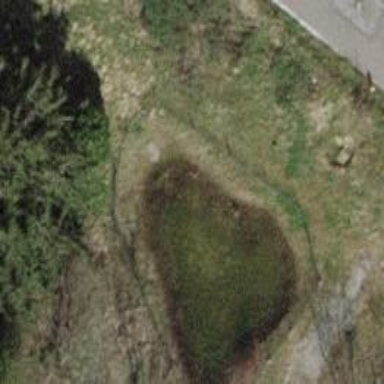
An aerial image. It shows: Pond with natural water.